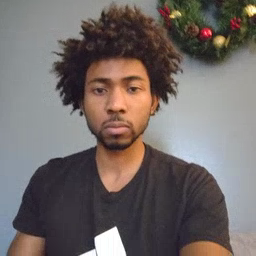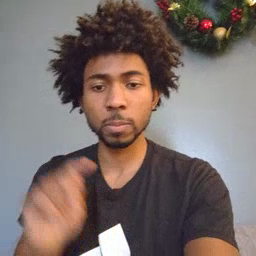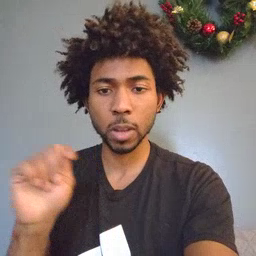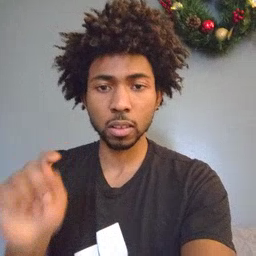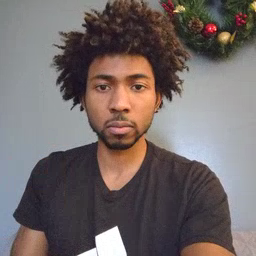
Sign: potty